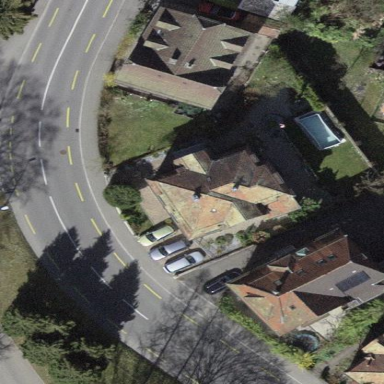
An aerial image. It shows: Residential building with apartments.